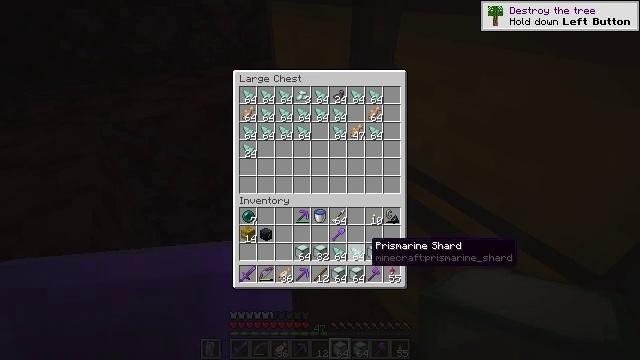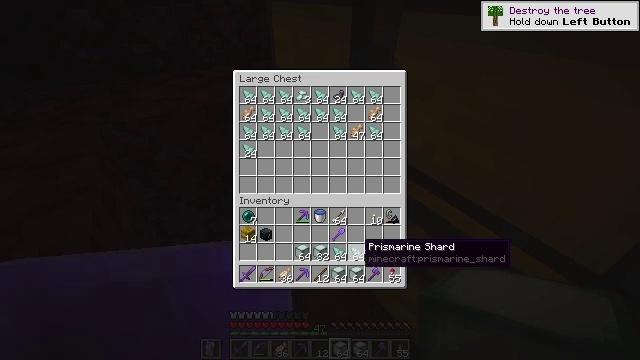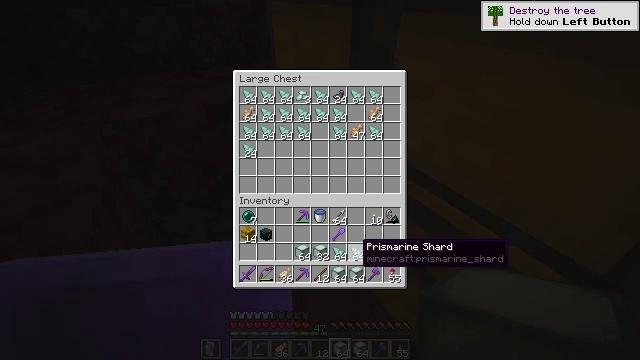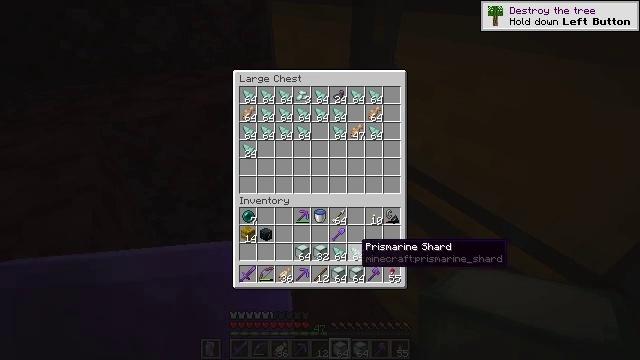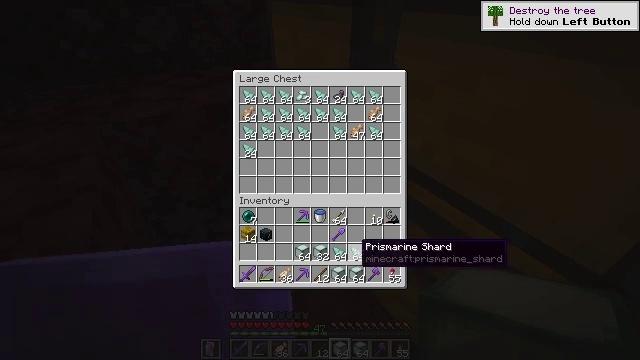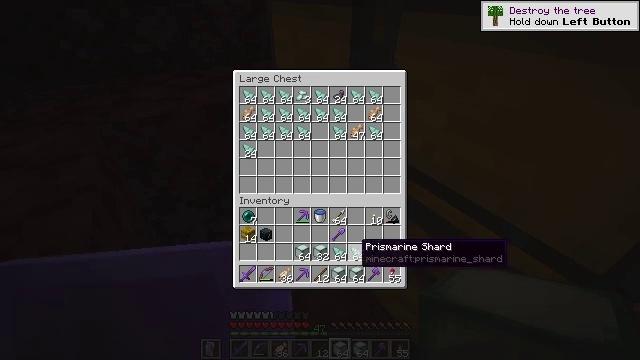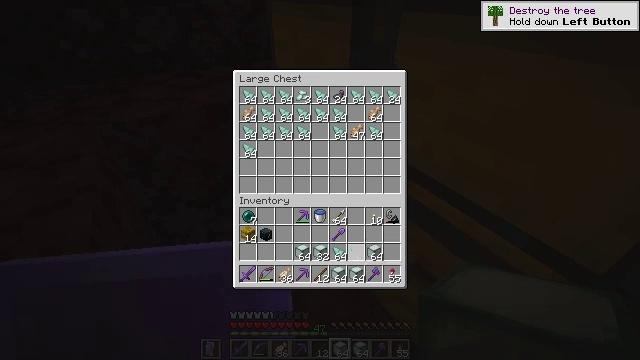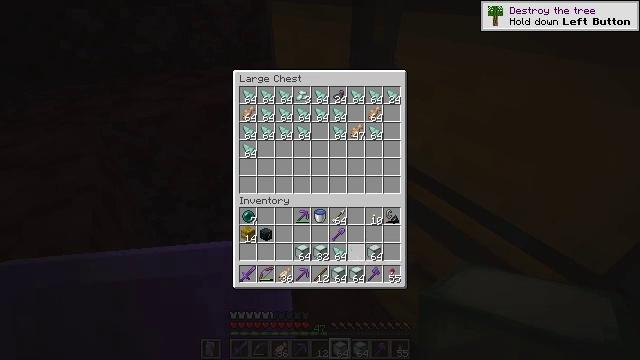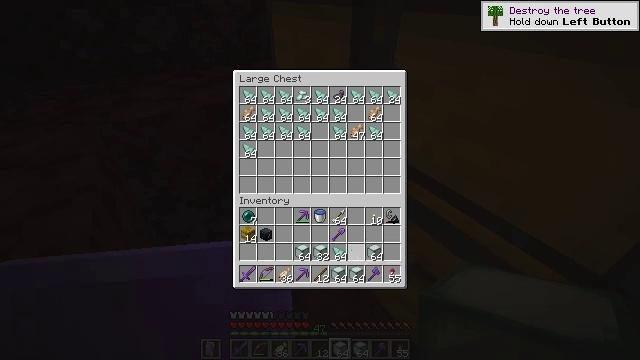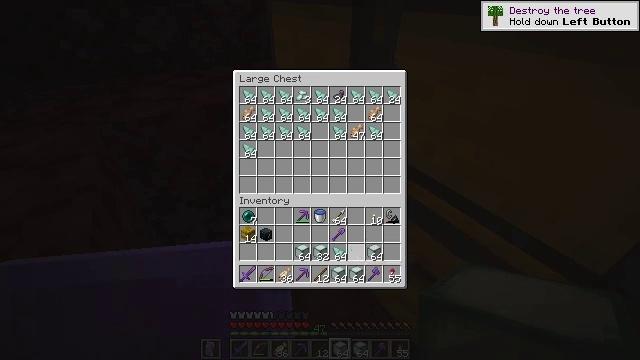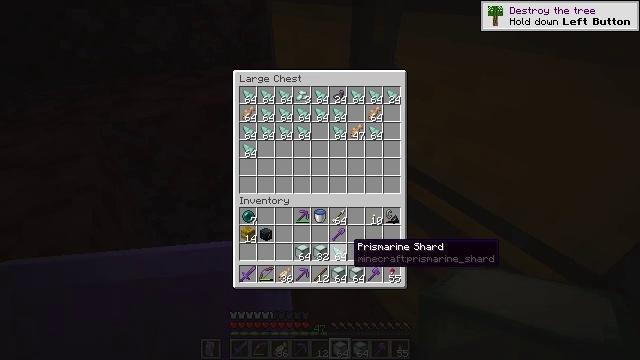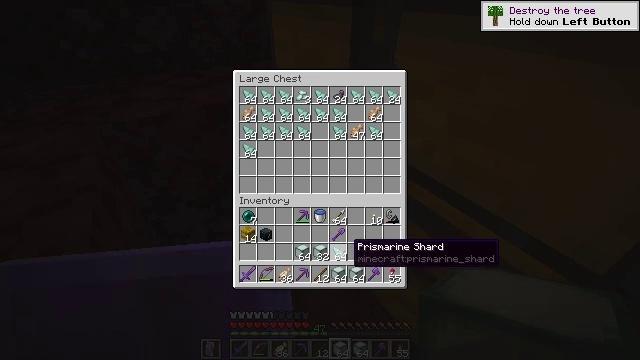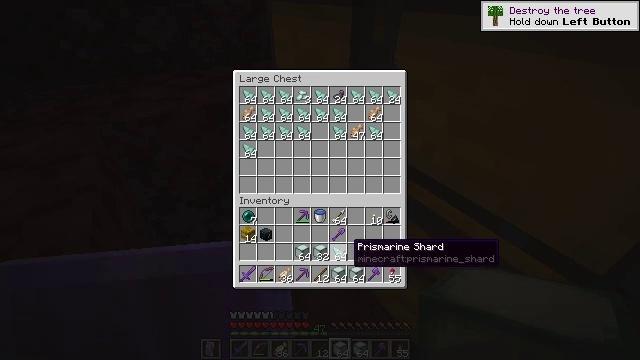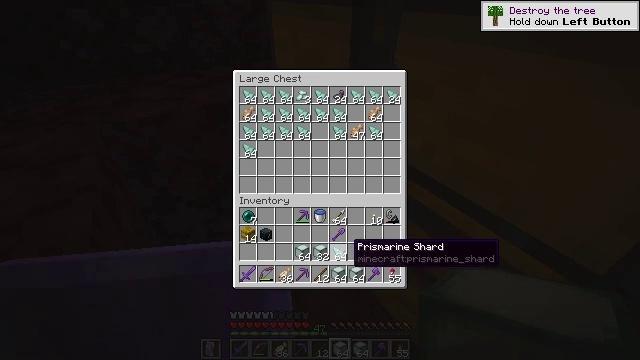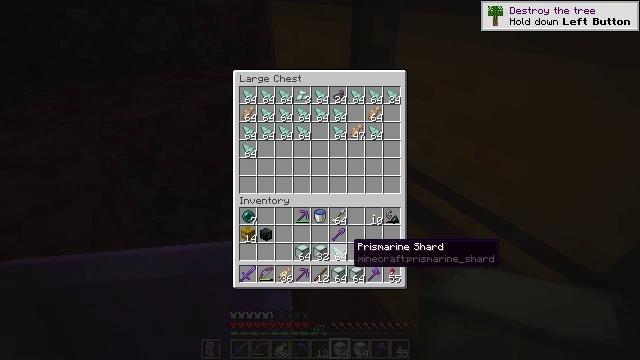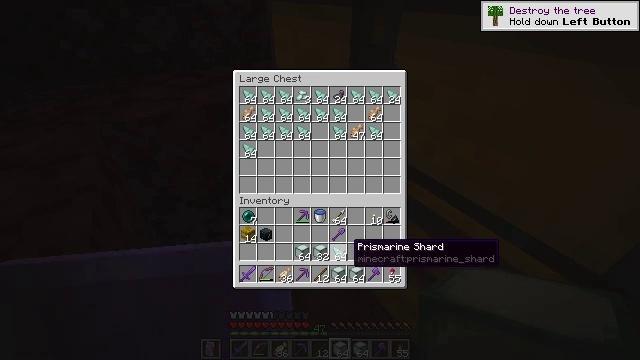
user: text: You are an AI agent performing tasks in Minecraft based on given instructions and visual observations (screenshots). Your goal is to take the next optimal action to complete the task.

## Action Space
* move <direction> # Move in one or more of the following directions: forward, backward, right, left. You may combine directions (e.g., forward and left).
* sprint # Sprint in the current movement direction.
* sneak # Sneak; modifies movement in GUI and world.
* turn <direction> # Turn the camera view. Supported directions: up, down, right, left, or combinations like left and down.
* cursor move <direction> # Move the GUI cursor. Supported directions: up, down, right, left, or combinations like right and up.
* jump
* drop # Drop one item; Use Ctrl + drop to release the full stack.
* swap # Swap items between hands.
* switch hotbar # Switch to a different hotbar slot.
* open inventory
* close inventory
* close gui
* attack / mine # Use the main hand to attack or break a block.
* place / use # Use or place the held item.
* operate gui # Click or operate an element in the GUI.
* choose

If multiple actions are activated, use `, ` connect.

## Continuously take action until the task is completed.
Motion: motion action
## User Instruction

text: Recycle the crafting table.
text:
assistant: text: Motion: sneak
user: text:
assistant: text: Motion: sneak
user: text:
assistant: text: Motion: sneak
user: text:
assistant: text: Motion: sneak
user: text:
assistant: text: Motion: sneak
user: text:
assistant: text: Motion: sneak, attack / mine
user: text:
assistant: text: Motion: sneak, attack / mine
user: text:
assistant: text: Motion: sneak, attack / mine
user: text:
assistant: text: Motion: sneak
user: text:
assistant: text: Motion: sneak
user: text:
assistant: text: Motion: sneak
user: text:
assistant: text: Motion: sneak
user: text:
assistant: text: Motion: sneak
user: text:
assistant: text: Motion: sneak
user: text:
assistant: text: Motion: sneak
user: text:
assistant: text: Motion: sneak, attack / mine
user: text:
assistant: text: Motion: sneak, attack / mine
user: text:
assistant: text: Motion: sneak, attack / mine
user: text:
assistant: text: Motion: sneak
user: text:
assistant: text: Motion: sneak
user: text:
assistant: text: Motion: sneak
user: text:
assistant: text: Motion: sneak
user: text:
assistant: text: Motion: sneak
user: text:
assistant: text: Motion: sneak
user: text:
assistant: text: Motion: sneak
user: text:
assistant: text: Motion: sneak
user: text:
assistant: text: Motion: sneak
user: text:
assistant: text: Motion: sneak, turn up
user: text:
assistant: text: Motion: turn right and up
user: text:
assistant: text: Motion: turn up